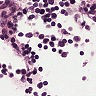
Metastatic tissue present: no